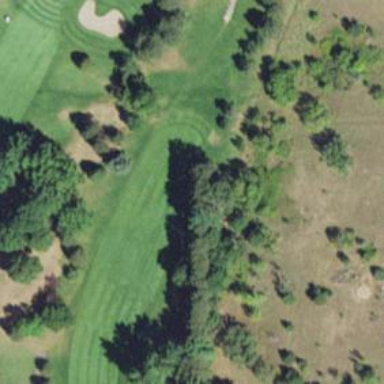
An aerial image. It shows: Lush grass fairway on golf course.